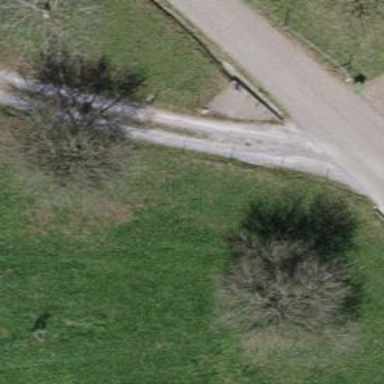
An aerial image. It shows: Residential road with compacted surface.